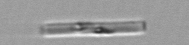
Label: Leptocylindrus